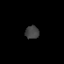
Tissue: prostate
Cell type: Myeloid cells
Senescence score: 0.2999
Nuclear area (px): 177
Mean DAPI intensity: 66.734